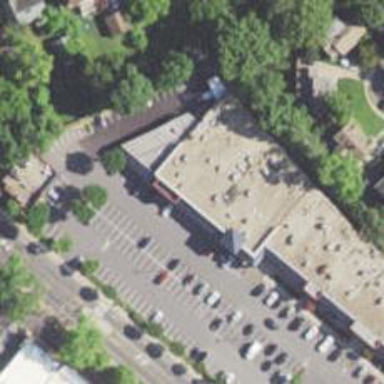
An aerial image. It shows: Post office.